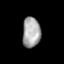
Tissue: prostate
Cell type: T cells
Senescence score: 0.6994
Nuclear area (px): 534
Mean DAPI intensity: 166.47